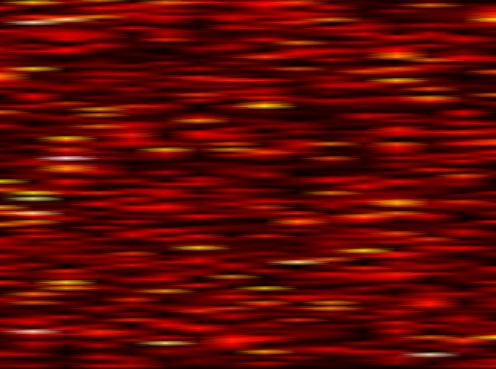
Label: FBMC